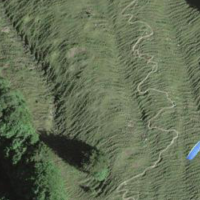
EUNIS habitat code: 23
Species observed at this site:
Rana temporaria